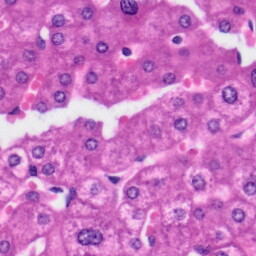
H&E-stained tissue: Liver